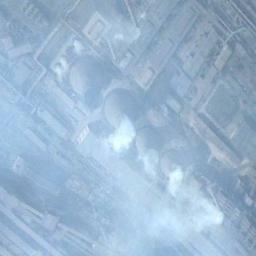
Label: thermal_power_station